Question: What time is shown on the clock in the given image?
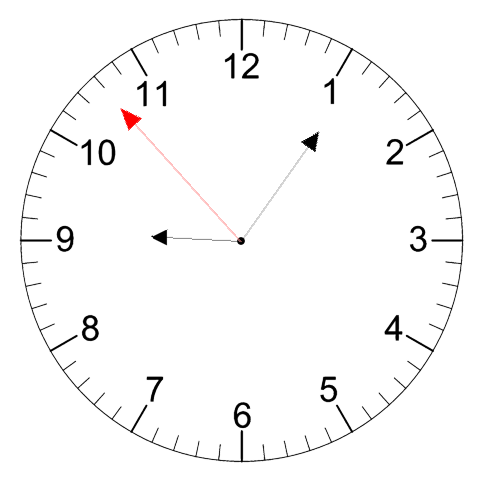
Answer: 09:05:53